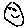
Label: smiley face